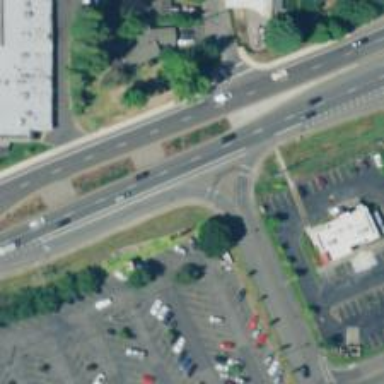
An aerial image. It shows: Trunk link highway.